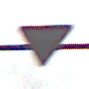
Verkehrszeichen: VorfahrtGewaehren
Umgebung: Outdoor, Nature
Tageszeit: Midday
Wetter: PartlyCloudy
Licht: Natural
Jahreszeit: NotSpecified
Kontrast: MediumContrast